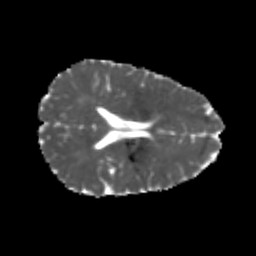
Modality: MD
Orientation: axial
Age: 25
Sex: female
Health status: healthy
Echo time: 0.074 s